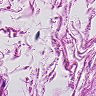
Metastatic tissue present: no